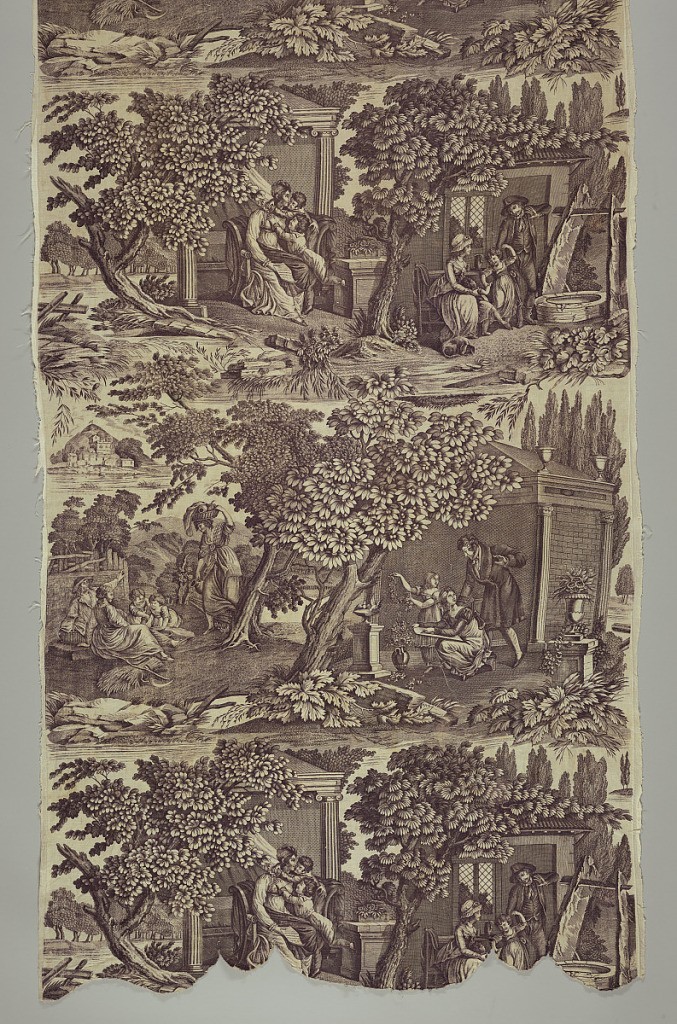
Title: Textile
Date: ca. 1800
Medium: cotton Technique: printed by enrgaved copper plate on plain weave
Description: Four scenes, one of a mother reading a letter from Nantes to her sons, a cottage scene of parents and children, a picnic during haymaking and a domestic scene with a woman writing or drawing. In sepia on white.